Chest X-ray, PA view. Patient: 70 years old, sex M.
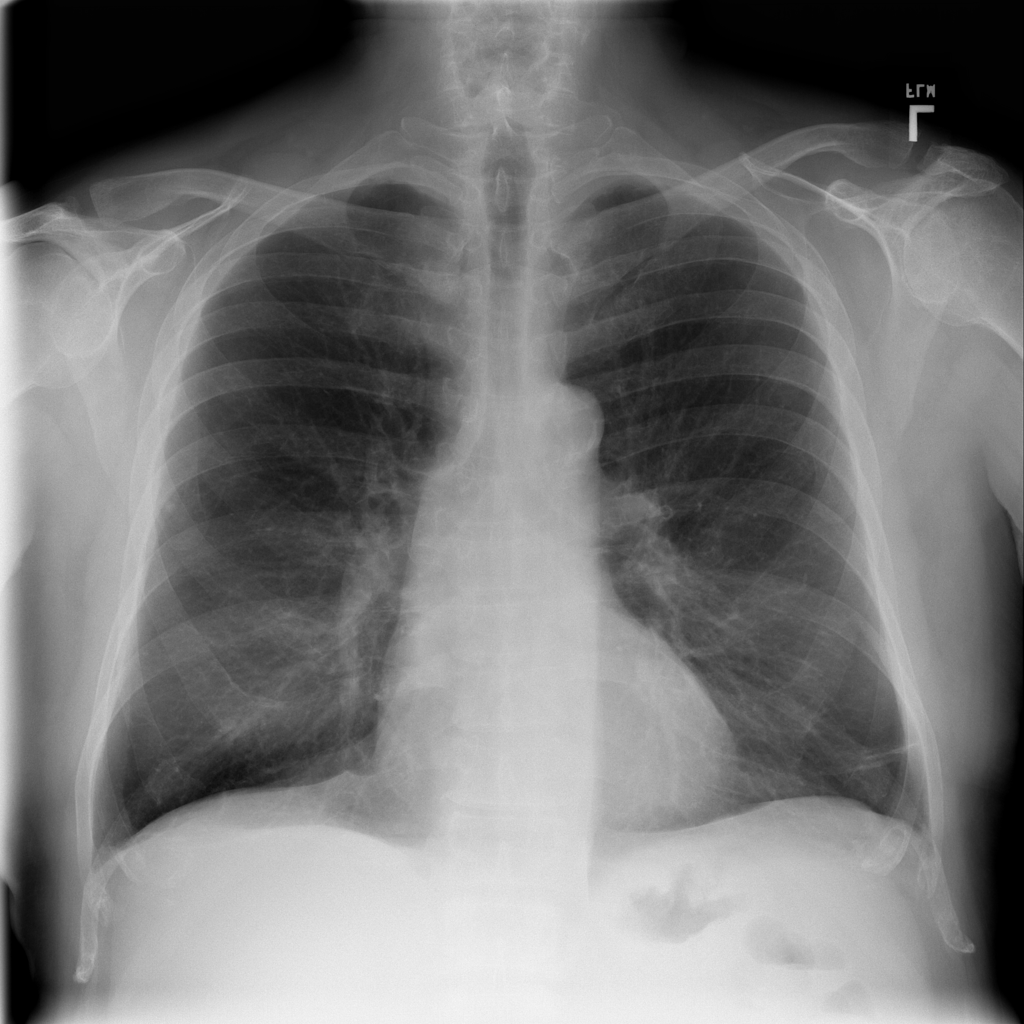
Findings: Atelectasis, Fibrosis, Nodule